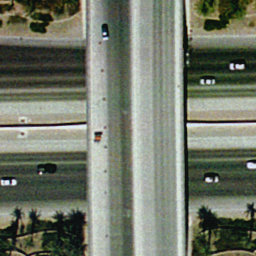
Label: overpass